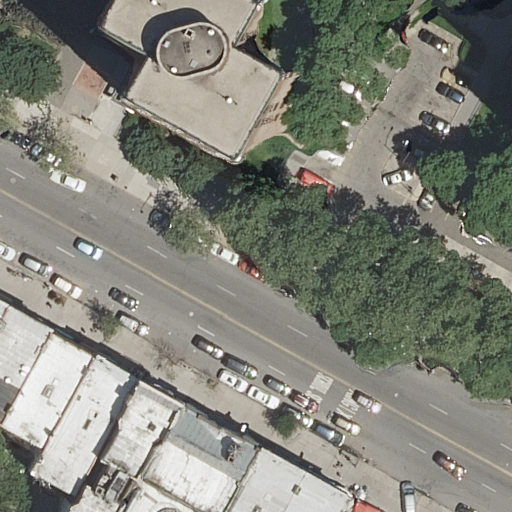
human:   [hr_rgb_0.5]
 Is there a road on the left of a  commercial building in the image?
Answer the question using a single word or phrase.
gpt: no

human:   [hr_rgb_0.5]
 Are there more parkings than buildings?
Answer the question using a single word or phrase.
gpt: no

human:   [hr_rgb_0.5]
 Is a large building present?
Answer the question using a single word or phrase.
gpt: yes

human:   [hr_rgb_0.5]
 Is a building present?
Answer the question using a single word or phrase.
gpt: yes

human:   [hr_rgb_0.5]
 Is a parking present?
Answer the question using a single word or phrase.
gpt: yes

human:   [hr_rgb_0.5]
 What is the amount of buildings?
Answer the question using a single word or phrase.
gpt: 9

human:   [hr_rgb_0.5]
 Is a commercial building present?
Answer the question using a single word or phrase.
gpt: no

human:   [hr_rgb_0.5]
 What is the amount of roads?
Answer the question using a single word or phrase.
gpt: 11

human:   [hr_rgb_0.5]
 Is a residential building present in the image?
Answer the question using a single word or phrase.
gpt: yes

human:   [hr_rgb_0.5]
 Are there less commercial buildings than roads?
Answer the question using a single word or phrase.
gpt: yes

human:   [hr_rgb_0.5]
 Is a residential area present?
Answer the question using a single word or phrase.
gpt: yes

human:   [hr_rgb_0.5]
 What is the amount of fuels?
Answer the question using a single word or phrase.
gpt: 1

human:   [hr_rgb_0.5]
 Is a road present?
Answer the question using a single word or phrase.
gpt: yes

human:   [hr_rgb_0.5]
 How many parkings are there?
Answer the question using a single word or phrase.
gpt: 1

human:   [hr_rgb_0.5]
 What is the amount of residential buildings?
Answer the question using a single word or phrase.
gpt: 9

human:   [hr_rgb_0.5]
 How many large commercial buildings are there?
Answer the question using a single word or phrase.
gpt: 0

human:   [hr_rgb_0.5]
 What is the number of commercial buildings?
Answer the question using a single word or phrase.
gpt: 0

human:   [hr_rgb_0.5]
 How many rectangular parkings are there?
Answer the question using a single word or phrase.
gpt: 0

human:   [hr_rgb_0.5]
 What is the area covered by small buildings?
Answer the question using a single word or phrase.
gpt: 93m2

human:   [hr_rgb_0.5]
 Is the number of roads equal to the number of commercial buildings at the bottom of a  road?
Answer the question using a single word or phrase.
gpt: no

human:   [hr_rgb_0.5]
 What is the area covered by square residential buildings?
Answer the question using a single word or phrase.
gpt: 0m2

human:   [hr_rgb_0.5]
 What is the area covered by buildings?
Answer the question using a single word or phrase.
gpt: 2042m2

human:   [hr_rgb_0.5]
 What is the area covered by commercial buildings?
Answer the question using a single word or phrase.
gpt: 0m2

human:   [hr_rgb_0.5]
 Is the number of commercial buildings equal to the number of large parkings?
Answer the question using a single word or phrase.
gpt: no

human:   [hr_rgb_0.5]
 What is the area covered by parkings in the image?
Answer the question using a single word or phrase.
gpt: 1554m2

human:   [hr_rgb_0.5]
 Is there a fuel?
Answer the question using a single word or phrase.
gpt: yes

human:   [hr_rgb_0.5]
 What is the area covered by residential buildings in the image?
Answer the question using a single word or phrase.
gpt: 2042m2

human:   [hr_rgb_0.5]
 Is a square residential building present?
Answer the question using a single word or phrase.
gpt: no

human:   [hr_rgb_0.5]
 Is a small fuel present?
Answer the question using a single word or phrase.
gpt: no

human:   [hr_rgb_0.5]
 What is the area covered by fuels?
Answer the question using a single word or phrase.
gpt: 1014m2

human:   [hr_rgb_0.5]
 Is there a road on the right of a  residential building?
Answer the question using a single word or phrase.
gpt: yes

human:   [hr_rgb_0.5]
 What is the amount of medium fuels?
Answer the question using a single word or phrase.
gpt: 0

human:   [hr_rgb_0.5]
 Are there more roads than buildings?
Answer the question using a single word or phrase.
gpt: yes

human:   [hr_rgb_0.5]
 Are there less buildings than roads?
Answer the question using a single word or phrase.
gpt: yes

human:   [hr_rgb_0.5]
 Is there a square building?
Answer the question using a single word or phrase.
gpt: no

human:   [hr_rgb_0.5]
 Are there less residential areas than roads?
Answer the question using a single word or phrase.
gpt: yes

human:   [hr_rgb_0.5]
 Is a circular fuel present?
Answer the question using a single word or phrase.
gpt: no

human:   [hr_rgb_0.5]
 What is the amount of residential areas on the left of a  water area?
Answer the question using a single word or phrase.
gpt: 0

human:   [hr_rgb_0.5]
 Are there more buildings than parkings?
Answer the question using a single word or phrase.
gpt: yes

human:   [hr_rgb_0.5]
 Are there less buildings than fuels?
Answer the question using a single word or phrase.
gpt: no

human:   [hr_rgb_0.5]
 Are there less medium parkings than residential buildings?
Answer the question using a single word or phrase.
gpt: yes

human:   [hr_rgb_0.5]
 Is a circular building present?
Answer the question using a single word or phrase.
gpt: no

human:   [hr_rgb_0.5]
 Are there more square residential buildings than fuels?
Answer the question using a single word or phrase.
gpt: no

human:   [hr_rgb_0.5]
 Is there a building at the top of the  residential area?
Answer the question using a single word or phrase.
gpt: no

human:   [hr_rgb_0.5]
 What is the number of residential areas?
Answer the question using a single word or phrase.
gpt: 1

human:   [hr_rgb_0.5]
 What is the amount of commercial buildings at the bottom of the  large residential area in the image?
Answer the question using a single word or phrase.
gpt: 0

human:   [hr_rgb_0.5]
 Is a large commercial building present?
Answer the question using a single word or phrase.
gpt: no

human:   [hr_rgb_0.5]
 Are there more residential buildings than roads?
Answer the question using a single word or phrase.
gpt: no

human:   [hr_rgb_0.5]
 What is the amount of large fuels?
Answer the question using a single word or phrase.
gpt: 1

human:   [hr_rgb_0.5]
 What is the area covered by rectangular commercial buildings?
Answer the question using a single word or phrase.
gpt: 0m2

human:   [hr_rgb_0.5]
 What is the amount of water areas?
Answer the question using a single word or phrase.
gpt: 0

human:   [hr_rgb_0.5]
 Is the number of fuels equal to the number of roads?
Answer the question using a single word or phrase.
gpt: no

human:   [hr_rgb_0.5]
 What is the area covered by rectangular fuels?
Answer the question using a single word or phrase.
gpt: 1014m2

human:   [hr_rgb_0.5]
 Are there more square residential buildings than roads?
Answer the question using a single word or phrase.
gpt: no

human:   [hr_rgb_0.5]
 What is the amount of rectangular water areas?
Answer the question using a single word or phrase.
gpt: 0

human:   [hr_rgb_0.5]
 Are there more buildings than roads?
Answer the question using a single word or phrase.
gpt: no

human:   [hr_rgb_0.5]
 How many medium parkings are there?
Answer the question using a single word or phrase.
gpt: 0

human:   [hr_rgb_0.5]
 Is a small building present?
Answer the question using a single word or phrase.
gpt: yes

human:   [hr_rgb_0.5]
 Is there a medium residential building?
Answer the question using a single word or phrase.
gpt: yes

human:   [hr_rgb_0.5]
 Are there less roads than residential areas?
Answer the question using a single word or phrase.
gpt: no

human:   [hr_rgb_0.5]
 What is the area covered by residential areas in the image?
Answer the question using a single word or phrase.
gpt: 8869m2

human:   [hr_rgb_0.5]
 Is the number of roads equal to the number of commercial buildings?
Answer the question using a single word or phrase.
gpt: no

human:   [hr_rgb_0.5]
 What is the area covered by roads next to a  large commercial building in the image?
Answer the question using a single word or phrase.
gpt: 0m2

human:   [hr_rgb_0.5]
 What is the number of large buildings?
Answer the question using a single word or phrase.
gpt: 1